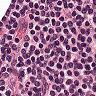
Metastatic tissue present: no